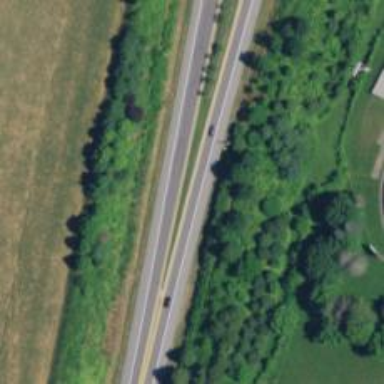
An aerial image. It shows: Expressway with asphalt surface categorized as trunk highway.